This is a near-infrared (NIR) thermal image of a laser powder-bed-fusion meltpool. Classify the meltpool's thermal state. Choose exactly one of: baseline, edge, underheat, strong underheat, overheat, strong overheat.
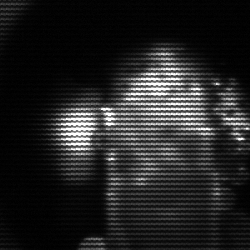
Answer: strong underheat